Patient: sex M, age 76
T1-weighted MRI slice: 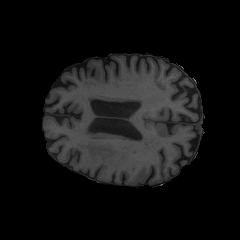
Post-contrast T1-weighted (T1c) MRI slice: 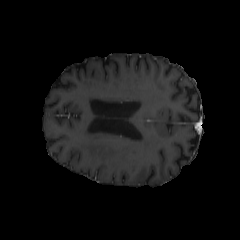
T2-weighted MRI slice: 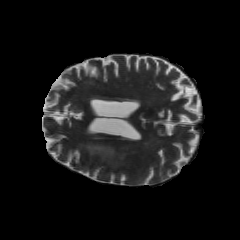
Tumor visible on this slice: yes
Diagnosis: Glioblastoma, IDH-wildtype
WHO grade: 4